Interaction volume radius: 5 \u00c5
Interaction volume height: 25 \u00c5
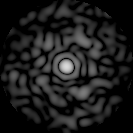
Disorder parameter: 0.8395